Field crop: tomato
Growth stage: 1
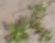
Species: portulaca